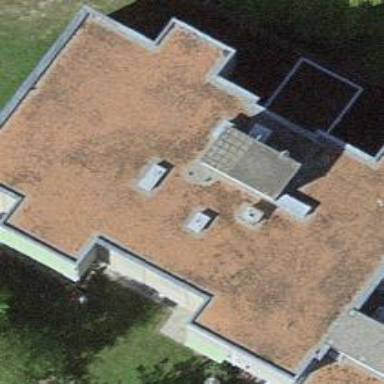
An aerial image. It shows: Residential building.